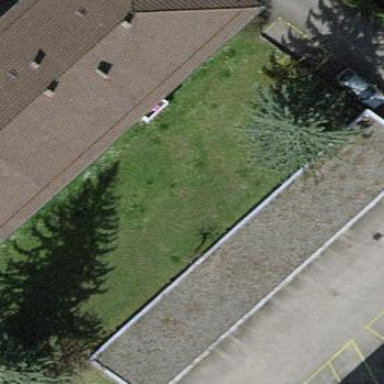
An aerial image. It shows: Garage building.